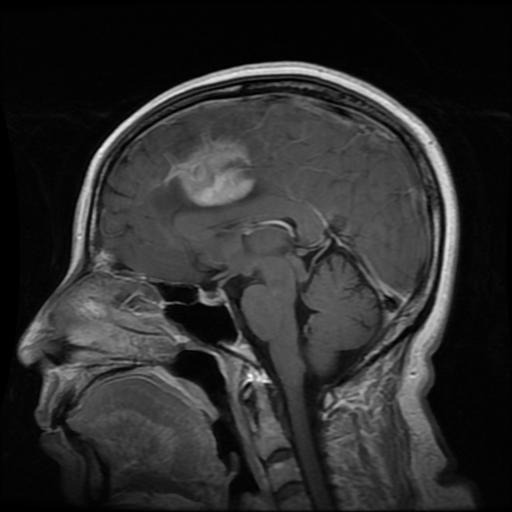
Label: meningioma